Field crop: maize
Growth stage: 2
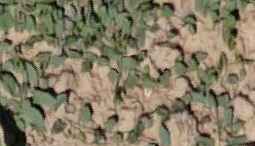
Species: convolvulus